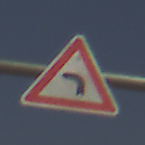
Verkehrszeichen: KurveLinks
Umgebung: Outdoor, Suburban
Tageszeit: MorningAfternoon
Wetter: Clear
Licht: Natural
Jahreszeit: NotSpecified
Kontrast: HighContrast